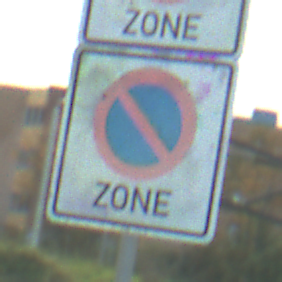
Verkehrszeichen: BeginnEingeschraenktesHalteverbotZone
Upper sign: BeginnZone30
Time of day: MorningAfternoon
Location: Outdoor (Urban)
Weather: PartlyCloudy
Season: NotSpecified
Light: Natural